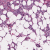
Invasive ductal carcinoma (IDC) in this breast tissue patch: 1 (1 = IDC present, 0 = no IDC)